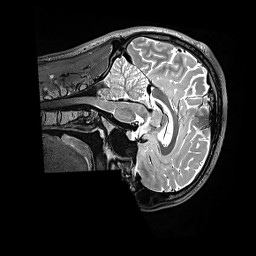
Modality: T2w
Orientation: sagittal
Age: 23
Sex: male
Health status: ill
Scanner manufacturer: siemens
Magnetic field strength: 3 T
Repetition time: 3.2 s
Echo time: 0.564 s